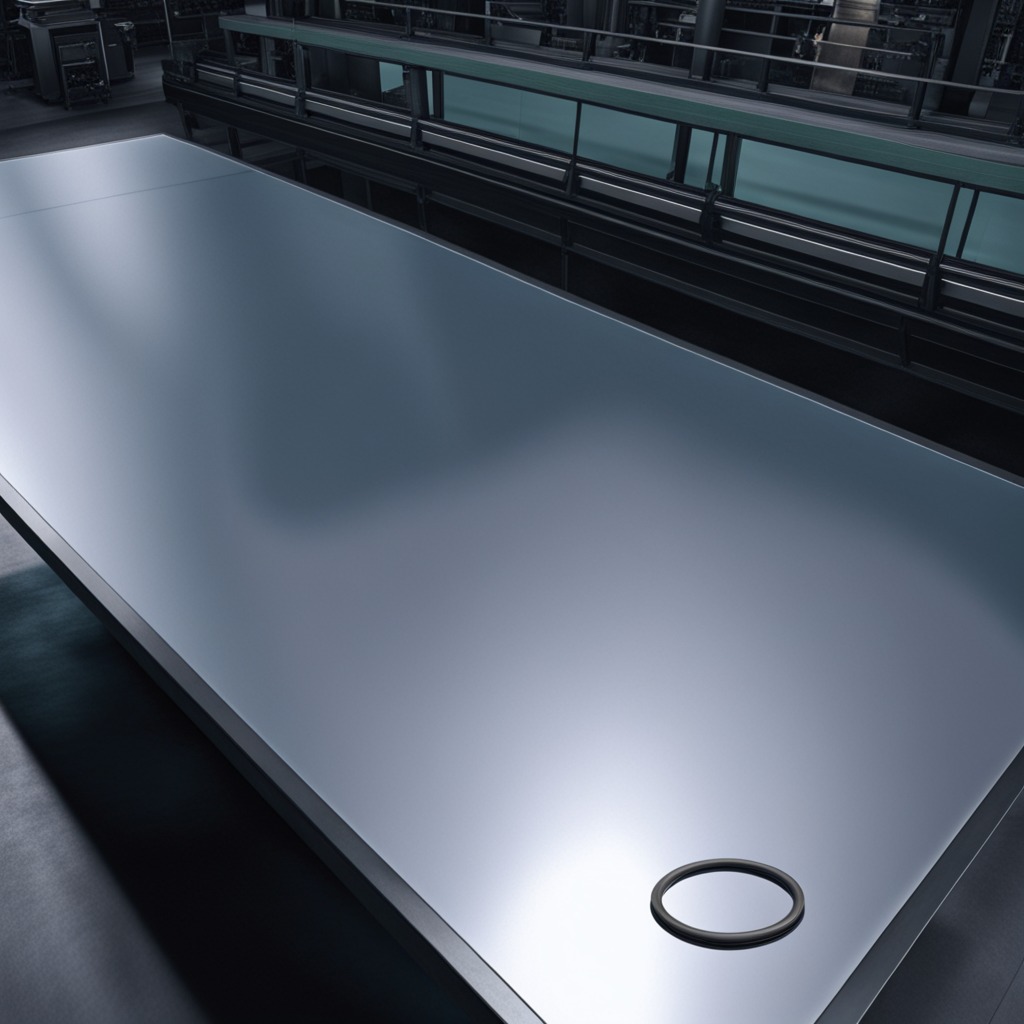
A rubber O-ring is lying on a clean empty table in a basement in the evening.